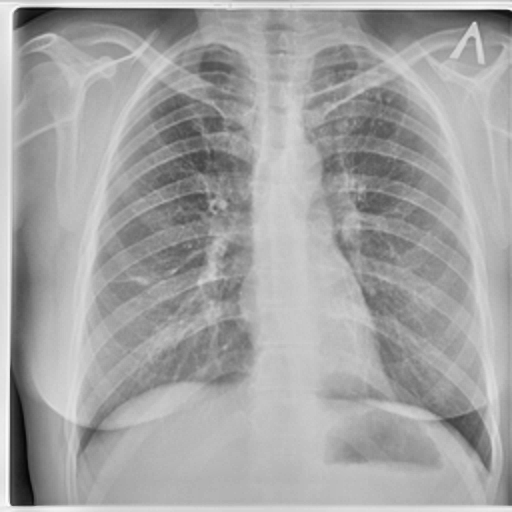
Finding: TUBERCULOSIS